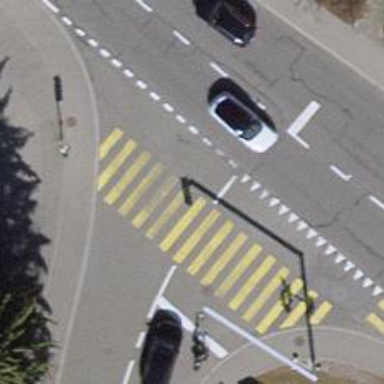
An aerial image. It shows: Marked footway crossing with visible markings.